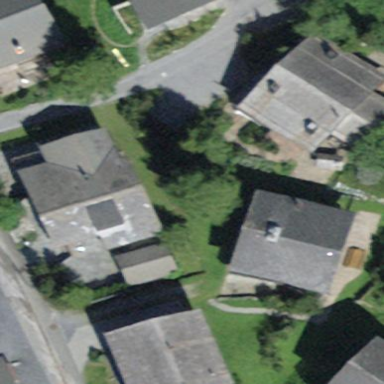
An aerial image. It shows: Detached building.